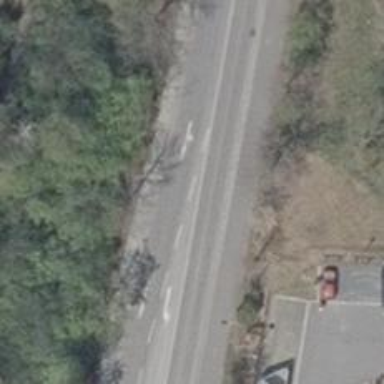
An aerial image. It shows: Primary highway with asphalt surface. There is track for bicycles on both sides.